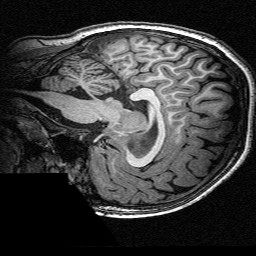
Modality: T1w
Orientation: sagittal
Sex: female
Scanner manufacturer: siemens
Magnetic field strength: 3 T
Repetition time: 2.3 s
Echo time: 0.00336 s